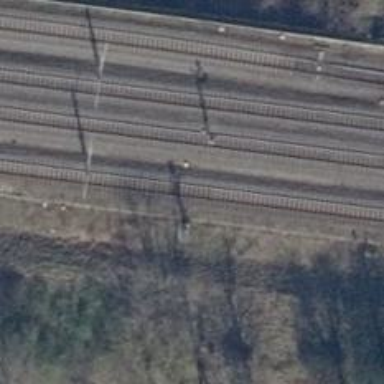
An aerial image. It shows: Railway signal.